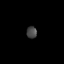
Tissue: prostate
Cell type: Fibroblasts
Senescence score: 0.8402
Nuclear area (px): 120
Mean DAPI intensity: 70.792